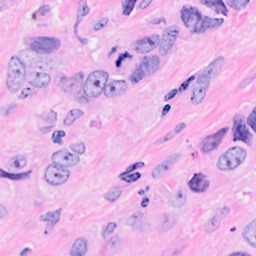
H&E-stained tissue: Breast